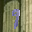
Label: 9